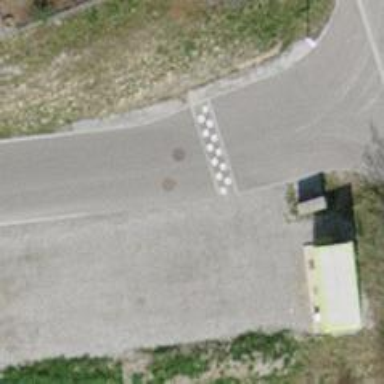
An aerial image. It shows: Traffic calming hump on the road.